【题型】选择题　【知识点】函数　【难度】medium
已知函数 $f(x) = A \cos \omega x - \sqrt{3} \sin \omega x (\omega > 0)$ 的部分图象如图，$y = f(x)$ 的对称轴方程为 $x = \frac{5\pi}{12} + \frac{k\pi}{2} (k \in \mathbf{Z})$，则 $f(0) = ( \quad )$

\vspace{1em}

\noindent \textbf{A.} $3$ \hfill \textbf{B.} $2$ \hfill \textbf{C.} $\frac{3}{2}$ \hfill \textbf{D.} $1$
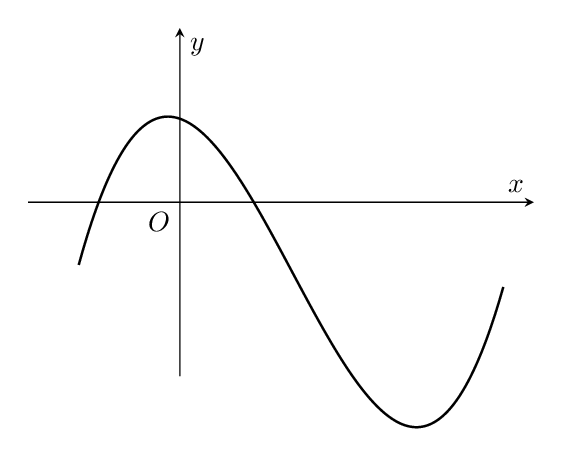
【解答】
\noindent \textcolor{red}{【答案】 A}

\vspace{1em}
\noindent \textcolor{red}{【分析】 根据给定的对称轴方程可得 $f(x)$ 的周期，进而求出 $\omega$，再借助函数性质及给定图象求出 $A$ 值作答。}

\vspace{1em}
\noindent \textcolor{red}{【详解】 由给定的图象知，}
$$ f(0) = A > 0, \quad f(x) = A \cos \omega x - \sqrt{3} \sin \omega x = \sqrt{A^2 + 3} \cos(\omega x + \varphi), $$
\noindent \textcolor{red}{即 $f(x)_{\max} = \sqrt{A^2 + 3}$，}

\noindent \textcolor{red}{因函数 $y = f(x)$ 图象的对称轴方程为 $x = \frac{5\pi}{12} + \frac{k\pi}{2} (k \in \mathbf{Z})$，}

\noindent \textcolor{red}{则 $y = f(x)$ 的最小正周期 $T = \pi$，$\omega = \frac{2\pi}{T} = 2$，}

\noindent \textcolor{red}{而 $f\left(\frac{5\pi}{12}\right) = A \cos \frac{5\pi}{6} - \sqrt{3} \sin \frac{5\pi}{6} = -\frac{\sqrt{3}}{2}(A+1)$，显然有 $\left| f\left(\frac{5\pi}{12}\right) \right| = \sqrt{A^2 + 3}$，}

\noindent \textcolor{red}{即 $\left| \frac{\sqrt{3}}{2}(A+1) \right| = \sqrt{A^2 + 3}$，解得 $A = 3$，所以 $f(0) = 3$。}

\vspace{1em}
\noindent \textcolor{red}{故选：A}